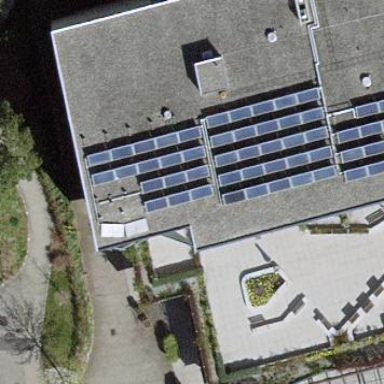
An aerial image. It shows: Solar power generator utilizing photovoltaic technology with solar photovoltaic panels.